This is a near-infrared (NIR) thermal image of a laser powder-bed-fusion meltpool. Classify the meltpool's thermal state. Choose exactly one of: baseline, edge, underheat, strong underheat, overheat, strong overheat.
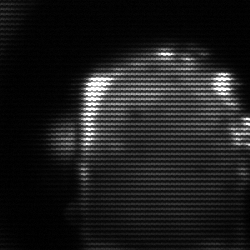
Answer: baseline